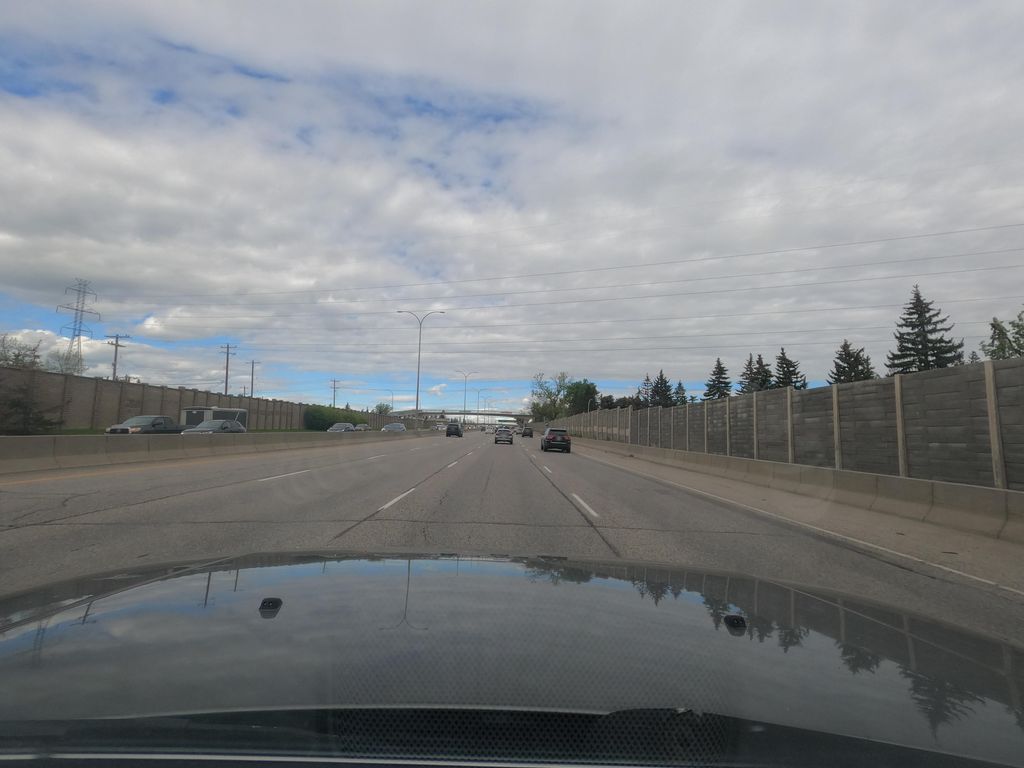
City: calgary